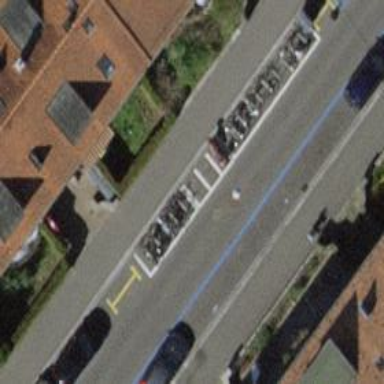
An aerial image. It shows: Bicycle parking area with stands.